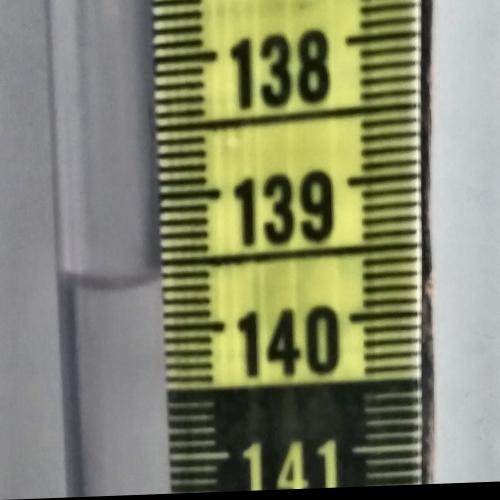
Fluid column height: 139.6 cm